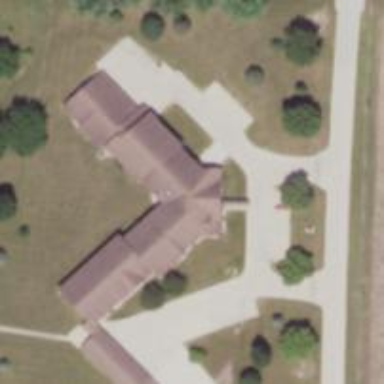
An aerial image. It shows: Nursing home.